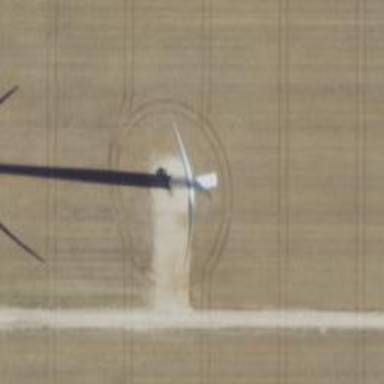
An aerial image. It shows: Wind generator with horizontal axis. The generator is wind turbine.